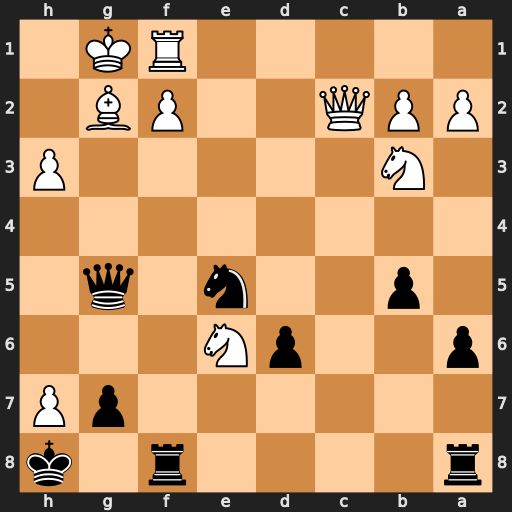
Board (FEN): r4r1k/6pP/p2pN3/1p2n1q1/8/1N5P/PPQ2PB1/5RK1
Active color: b
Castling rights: -
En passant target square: -
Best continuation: Nf3+ Kh1 Qe5 Bxf3 Rxf3